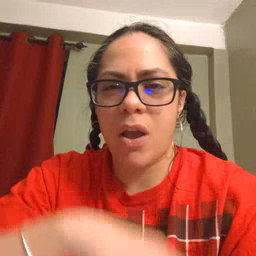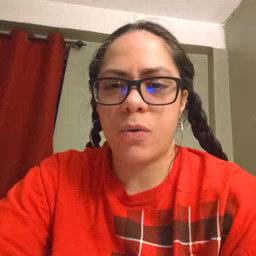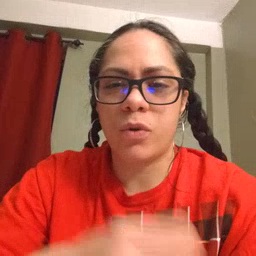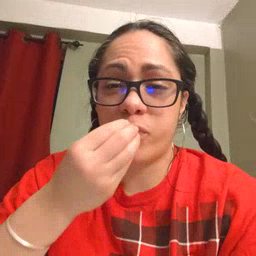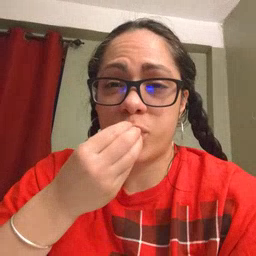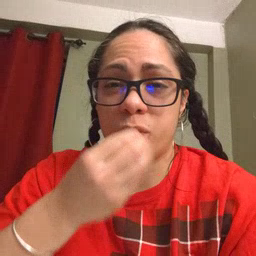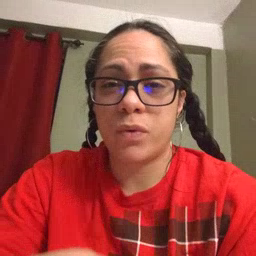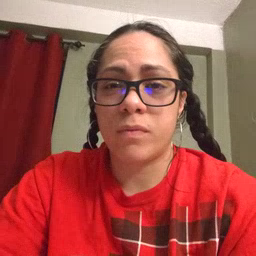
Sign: food